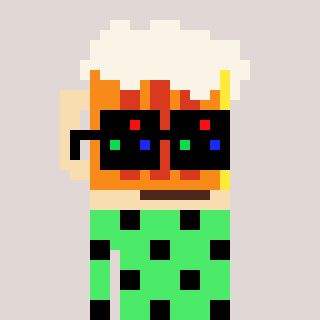
a pixel art character with square black sunglasses, a beer-shaped head and a teal-colored body on a warm background